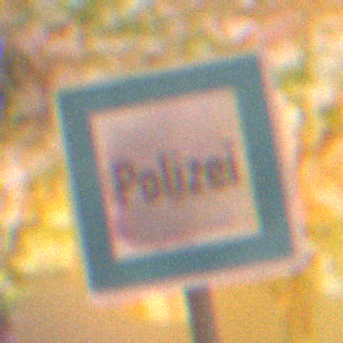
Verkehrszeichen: Polizei
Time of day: Night
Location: Outdoor (Nature)
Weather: Clear
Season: NotSpecified
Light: Natural